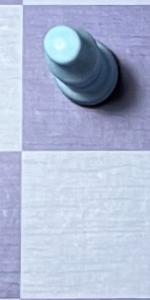
Label: Empty